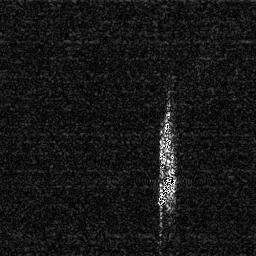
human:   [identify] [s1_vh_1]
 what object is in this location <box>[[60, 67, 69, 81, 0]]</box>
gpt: <ref>1 medium ship at the bottom</ref>